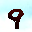
Label: 9